Question: I have a time series chart created using D3 js. I wanted to add highlight areas for certain time intervals to show certain activity occurred during that particular time (there will be different types of activities so each highlight mark will have different color based on its type). I want this highlight area to cover the whole chart vertically from top to bottom.
Here is a sample:

I came across <URL> which shows how to do it using highcharts.
As of now I use another charting library and I draw an area chart whenever I want to display such highlight areas. Is there a better way to do it using d3 js or should I draw a set of area charts?
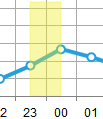
Answer: I saw this question once. Time for example.
You can combine area and line chart together.
'''
// y.domain()[1] so area is drawn to cover all chart
var area = d3.svg.area()
.interpolate("basis")
.x(function(d) { return x(d.x_axis); })
.y0(height)
.y1(function(d) { return y(y.domain()[1]); });
var line = d3.svg.line()
.x(function(d) { return x(d.x_axis); })
.y(function(d) { return y(d.y_axis); });
'''
Here's an example of AAPL stock chart with highlight from 2012-04-13 to 2012-04-17.
<URL>
Full code:
<URL>